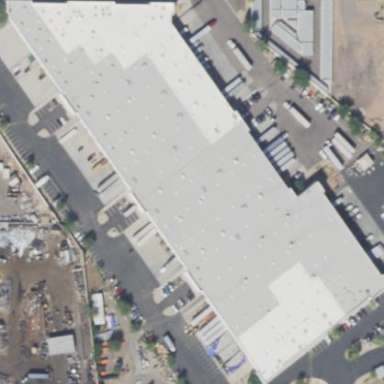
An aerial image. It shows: Commercial building.